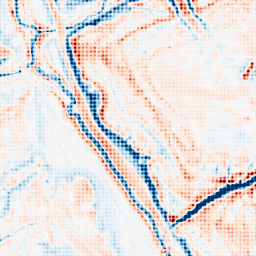
Category: edge_preserving
Decomposition family: bilateral
Decomposition parameters: d: 21
sigma_color: 150
sigma_space: 75
Upsampling method: sinc_blackman
Upsampling parameters: scale: 8
kernel_size: 8
Upsampling scale: 8